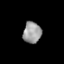
Tissue: lung
Cell type: Epithelial cells
Senescence score: 0.2013
Nuclear area (px): 377
Mean DAPI intensity: 155.212